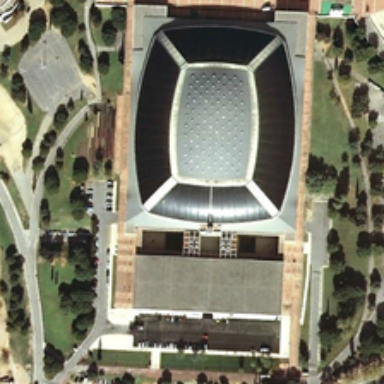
Many green trees are around a center building shaped almost a rectangle .